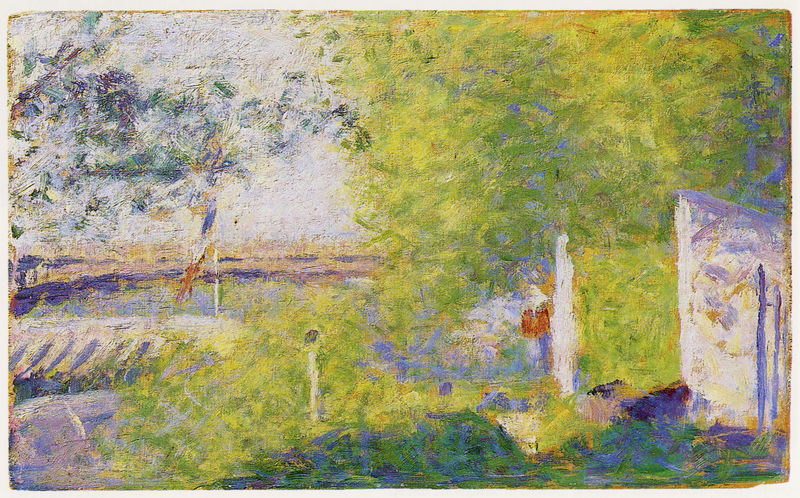
Titel: Le Pont Bineau
Künstler: Georges Pierre Seurat
Standort: Stockholm
Institution: Nationalmuseum
Schlagwörter: baum, blau, dunkel, gemälde, himmel, kopf, mann, meer, schatten, wasser, weiß, wolken, bäume, fluss, gelb, grob, grün, impressionismus, landschaft, menschen, see, stadt, ufer, bunt, frankreich, hell, holz, kreide, licht, orange, pastell, strasse, gebäude, gras, haus, park, rot, tier, weg, wolke, zaun, malerei, wand, blass, mensch, horizont, natur, spiegelung, brücke, gatter, sonne, boden, land, kind, rosa, boote, chaos, garten, hellblau, schiff, sommer, fahne, flagge, mast, pointilismus, trikolore, farben, mauer, farbe, lila, violett, linien, hafen, kai, promenade, wehr, dampfer, fahnenmast, französische flagge, querformat, steg, tricolore, monet, reflexe, striche, tor, lichtreflexe, reflexion, ozean, punkte, harmonie, provence, pfahl, durcheinander, pinsel, flora, kasten, diffus, pinselstriche, claude, seurat, signac, plein air, stange, gelbgrün, azur, purpur, pointillismus, fahnenstange, vertikale, pastellkreide, auflösung, briefkasten, törchen, erscheinungsfarbe, baum ductus, lilia